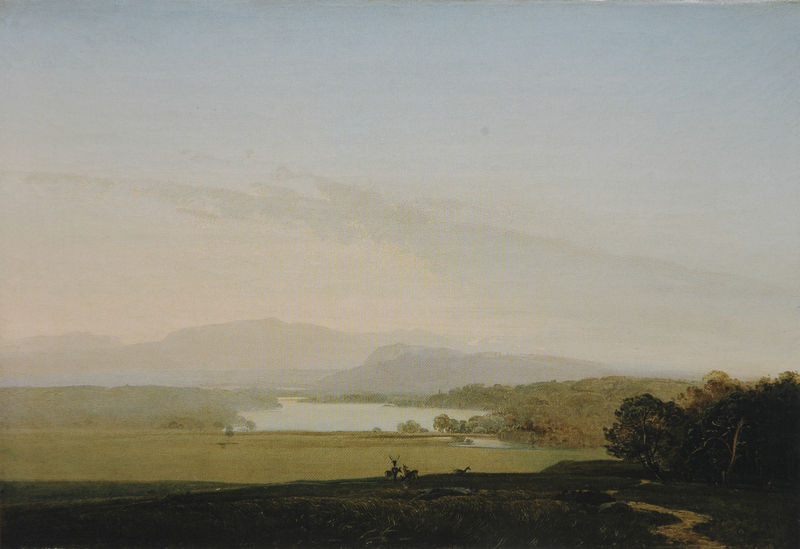
Titel: Voralpenlandschaft in Abendstimmung
Künstler: Ernst Kaiser
Standort: München
Institution: Neue Pinakothek
Schlagwörter: baum, berg, blau, blätter, dunkel, felsen, gemälde, himmel, laub, schatten, vogel, wasser, weiß, wolken, baumstämme, bäume, fluss, gelb, grün, landschaft, ocker, sand, see, teich, ufer, äste, blume, blumen, braun, grau, hell, hintergrund, licht, ohr, schwarz, strasse, vordergrund, ausblick, gras, rasen, schleier, tier, tiere, weg, wiese, wolke, beige, stein, steine, signatur, öl, ast, bach, baumstamm, ebene, feld, felder, ferne, gräser, horizont, hügel, morgen, nass, natur, sonnenaufgang, spiegelung, strauch, vieh, weide, weite, zweige, busch, büsche, flach, gebüsch, gewässer, pfad, sonne, sträucher, trampelpfad, wege, wiesen, land, blatt, pflanze, pflanzen, wald, beine, bewölkt, fell, hellblau, bein, ruhig, sommer, ruhe, schlagschatten, abhang, nachmittag, berge, fels, fläche, flächen, gebirge, aue, dunkelgrün, dunst, eben, farbe, hecke, hellgrün, nebel, nuancen, tag, grasen, alm, berglandschaft, linien, idylle, böschung, strom, steg, stämme, tau, turner, wild, dunkelblau, trennung, stimmung, baumkrone, baumkronen, frühling, menschenleer, striche, waldrand, foto, kurven, blautöne, diesig, einöde, alpen, linie, idyll, tageslicht, idyllisch, wälder, gebirgszug, strich, staub, schlange, flora, frieden, jagd, jahr, wärme, leben, unterholz, graugrün, grüngrau, hirsch, hirsche, reh, rehe, hügelig, karg, laubwald, fressen, dickicht, laubbäume, fauna, dreck, graublau, eichen, geweih, äsen, fieh, gebirgskette, wals, ebenen, hochnebel, markierung, wildtier, lebewesen, früh, nuance, märz, stausee, biegungen, freide, früh moregen, morenrot, schleierwolke, auwiesen, serge